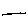
Label: line